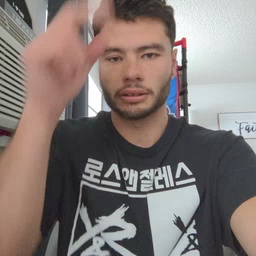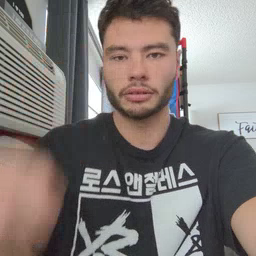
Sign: orange